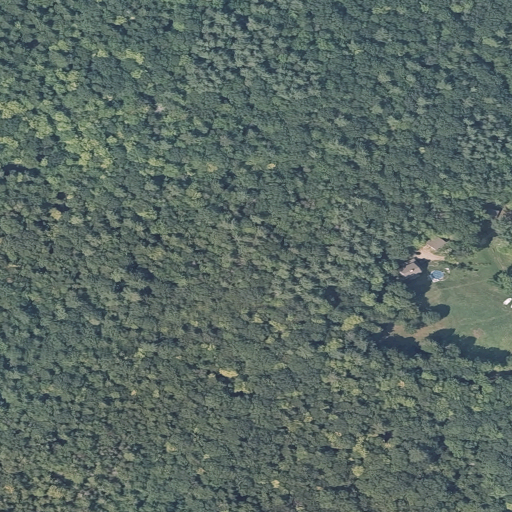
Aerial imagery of mountain in Maine named Wheeler Hill containing mixed forest, deciduous forest, open development, pasture, evergreen forest, and low intensity development